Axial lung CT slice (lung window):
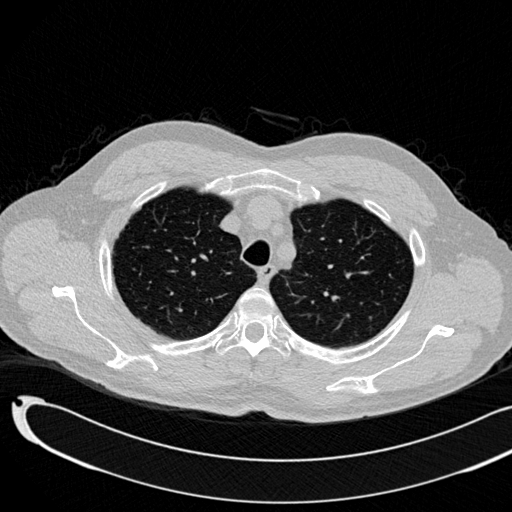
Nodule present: no